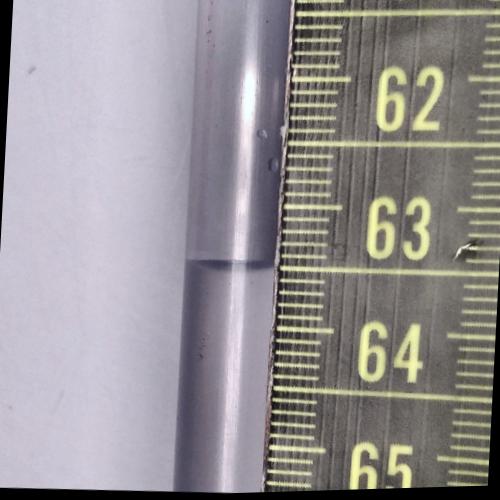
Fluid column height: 63.5 cm